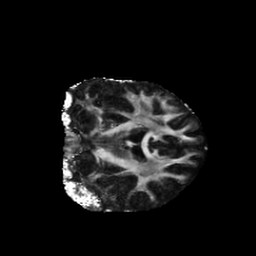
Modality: FA
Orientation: coronal
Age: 23
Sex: female
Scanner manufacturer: siemens
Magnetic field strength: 6.98 T
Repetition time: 7.776 s
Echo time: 0.076 s